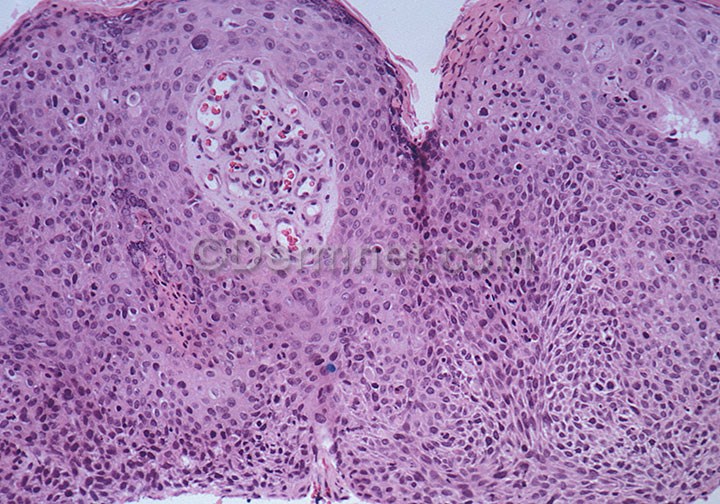
Disease: Seborrheic Keratoses and other Benign Tumors